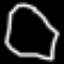
Label: octagon